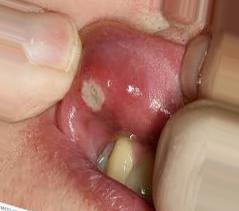
Condition: Mouth Ulcer